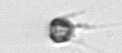
Label: Apedinella